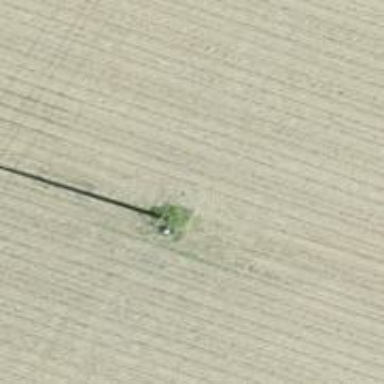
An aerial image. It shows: Power pole.